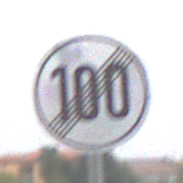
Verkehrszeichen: EndeGeschwindigkeit100
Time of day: Midday
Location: Outdoor (Suburban)
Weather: Overcast
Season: NotSpecified
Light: Natural